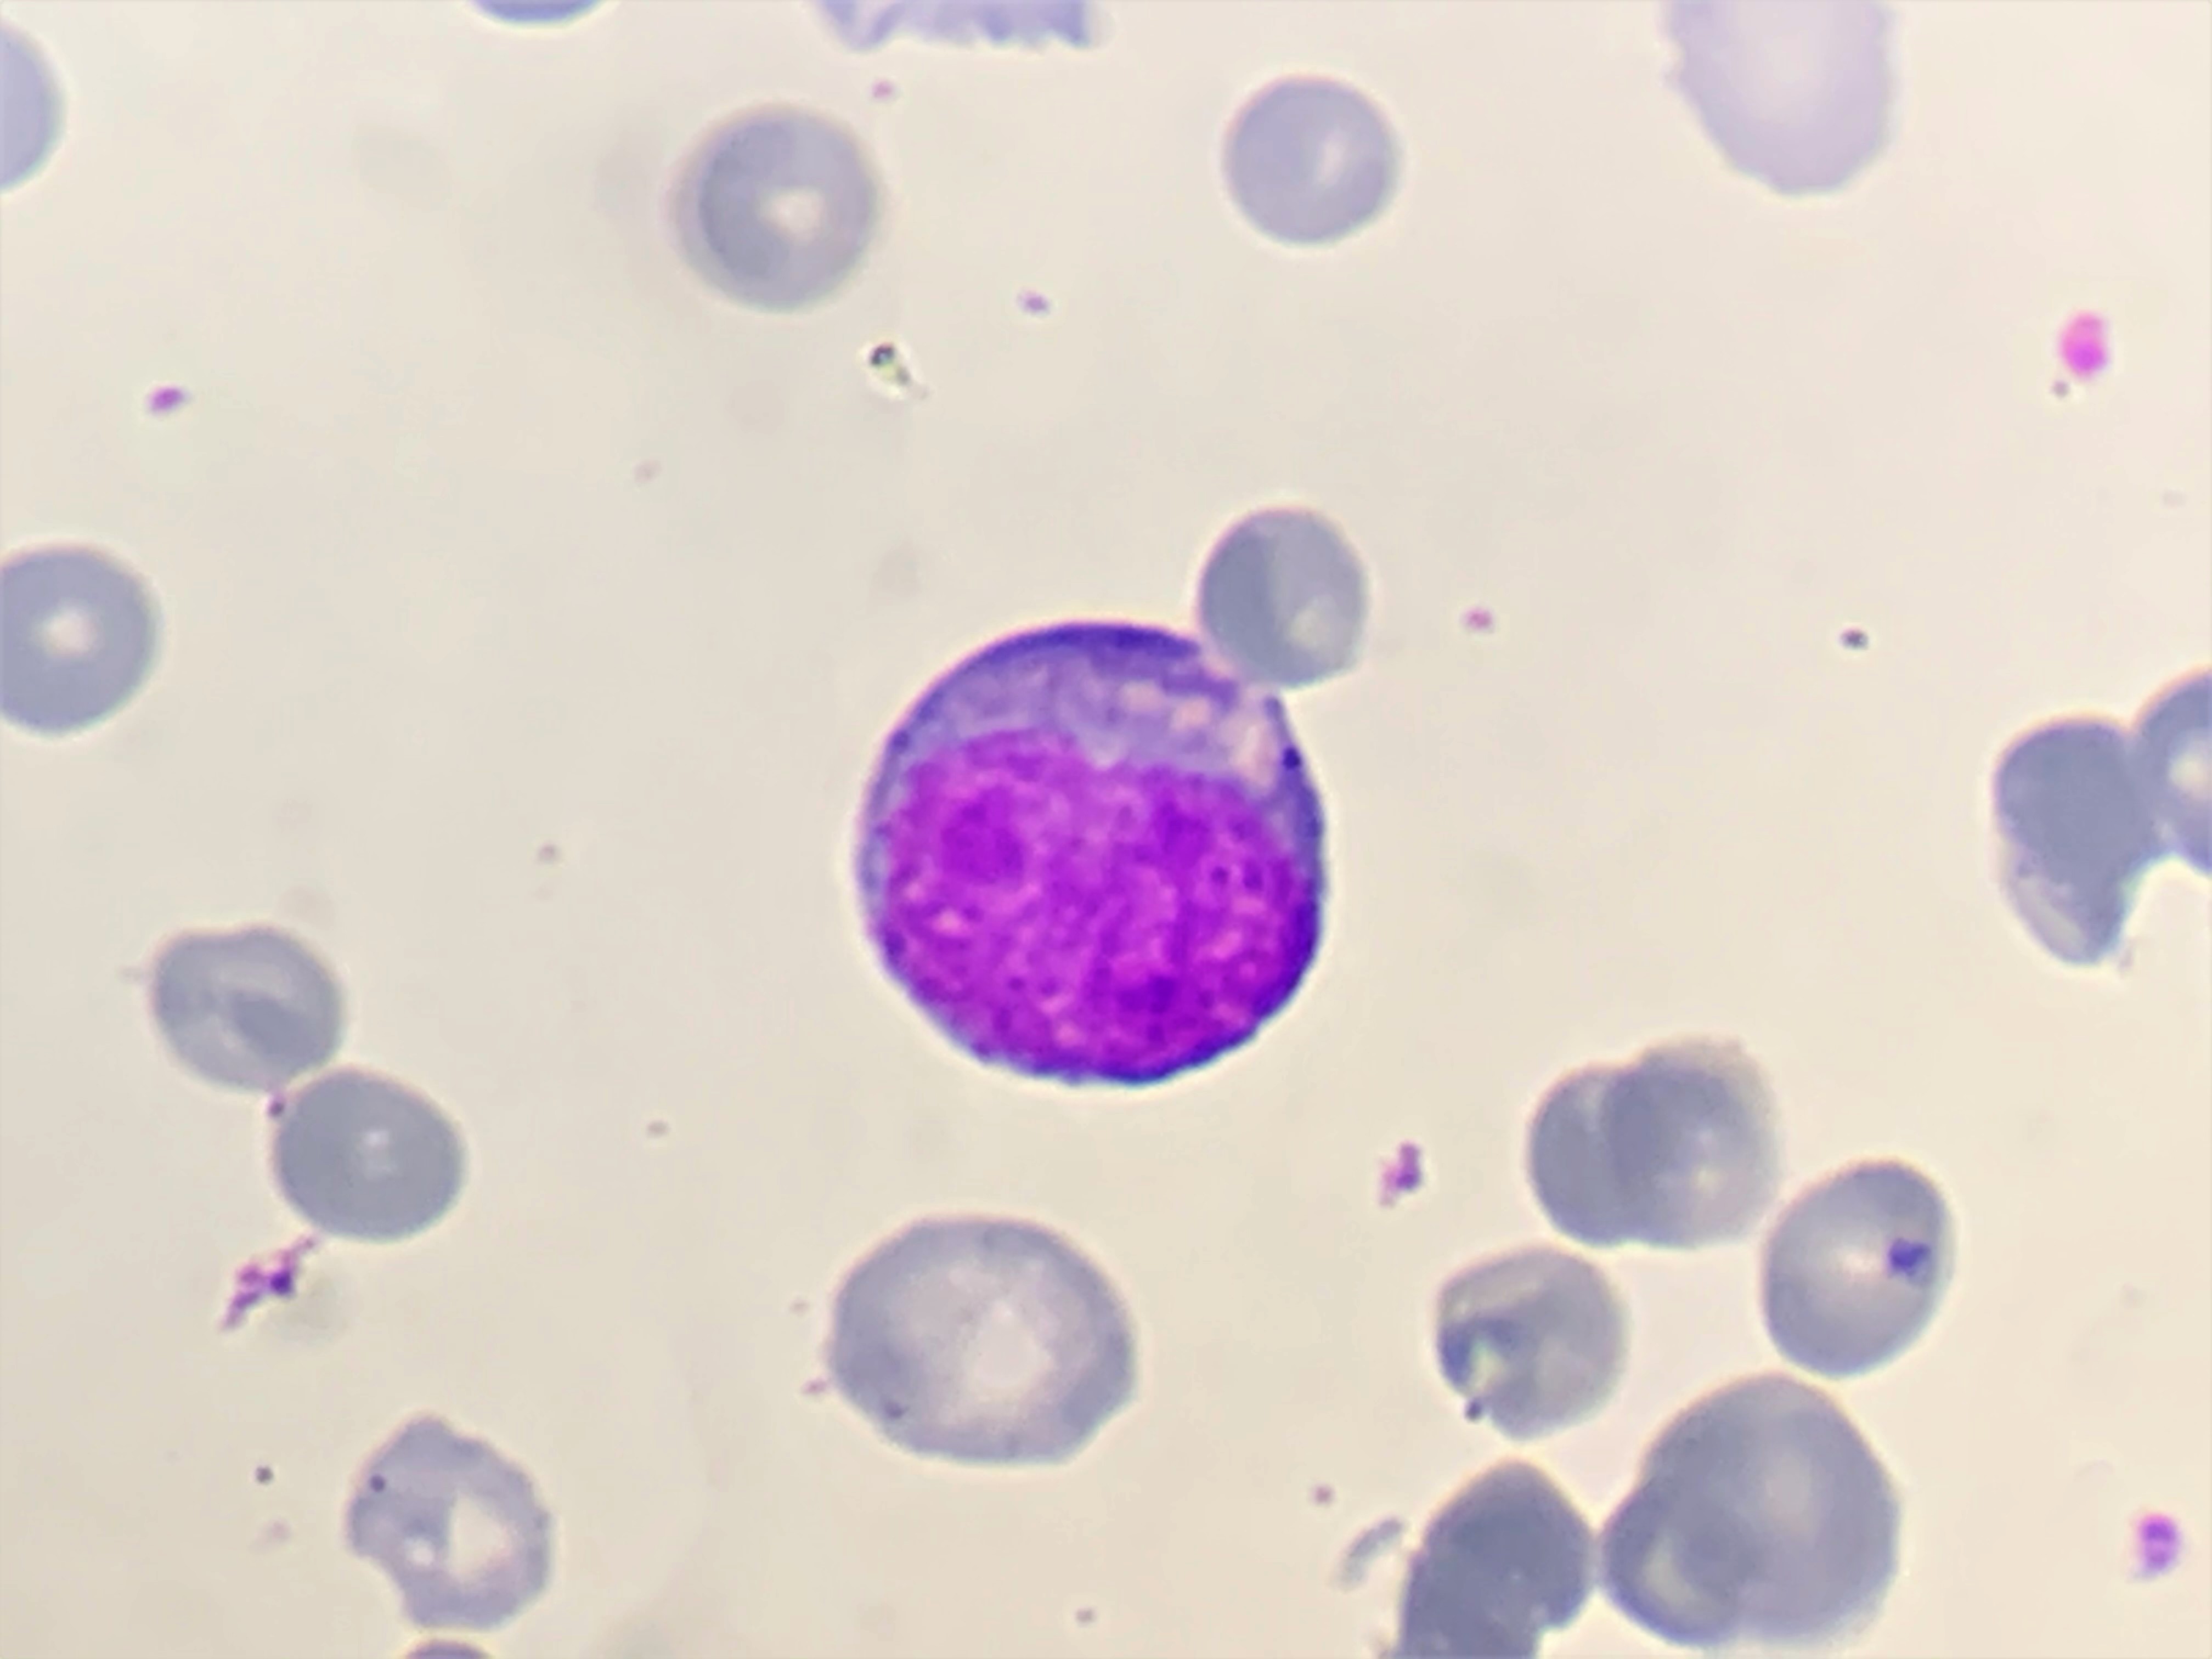
Cell type: MYELOCYTE